Question: folks, I met a weird problem while using mathematica. As you can see from the attached screenshot, the typesetting is somehow interpreted as plain text.
Is there a way to fix this?
Thanks very much! (I am so confused. It actually shows the correct thing sometimes...)

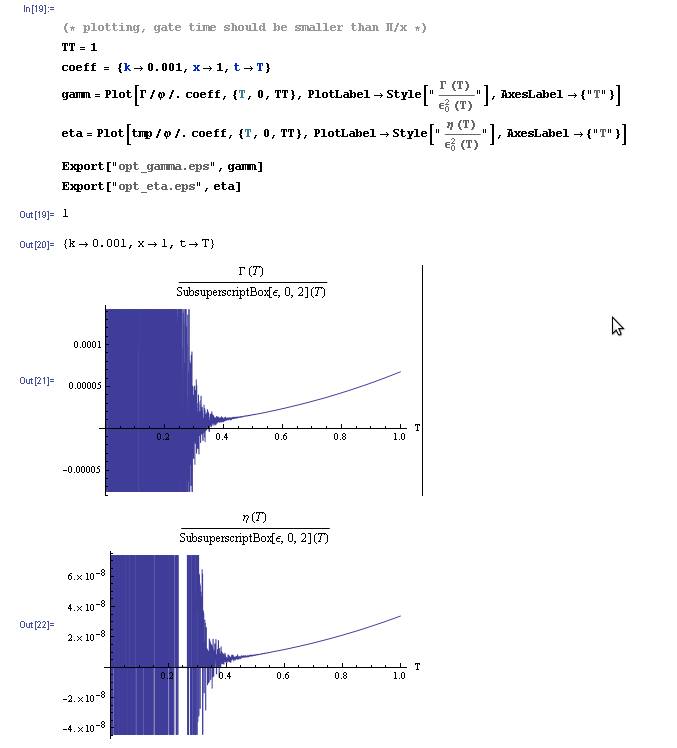
Answer: Unlike Brett, I was unable to reproduce the bug in either version 7 or 8.
However, if you're using mathematics in the 'PlotLabel', it is probably better to let Mathematica render it using its own typesetting. The trick is 'HoldForm'
For example:
'''
Plot[x, {x, 0, 1},
PlotLabel -> HoldForm[\[Eta][T]/Subsuperscript[\[Epsilon], 0,2][T]]]
'''
will produce

irrespective of any definitions for Eta or Epsilon.
---
As pointed out by Brett, this actually work in version 7.0.1, since it appears that there is a bug in 'TraditionalForm', that puts square brackets in the construction
'Power[f,i][x]//TraditionalForm'.
The work around for this is to use 'Superscript' instead of 'Power':

Similarly for the denominator in the above plot, instead of using
'Power[Subscript[...]][T]', use 'Subsuperscript[...][T]':

This means that you can not use the standard (keyboard shortcuts or palette for) <URL>, because the 'SubsuperscriptBox' that is produced using this is interpreted as 'Power[Subscript[...]]'. I've fixed the code for the graphics above to reflect this.
Note that this 'TraditionalForm' bug has been fixed in Mathematica version 8.